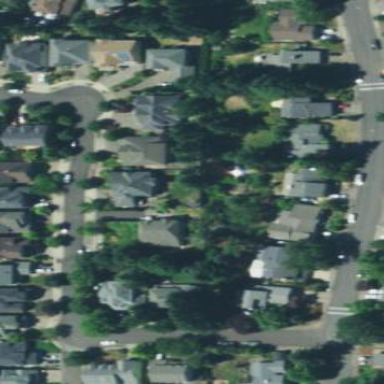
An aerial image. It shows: Residential area composed of single-family homes.